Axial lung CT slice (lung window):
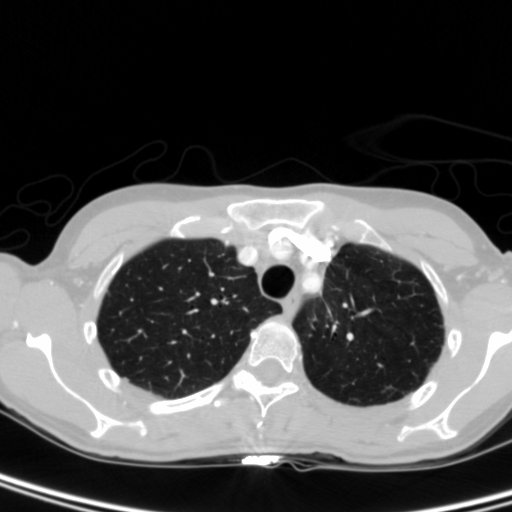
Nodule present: no